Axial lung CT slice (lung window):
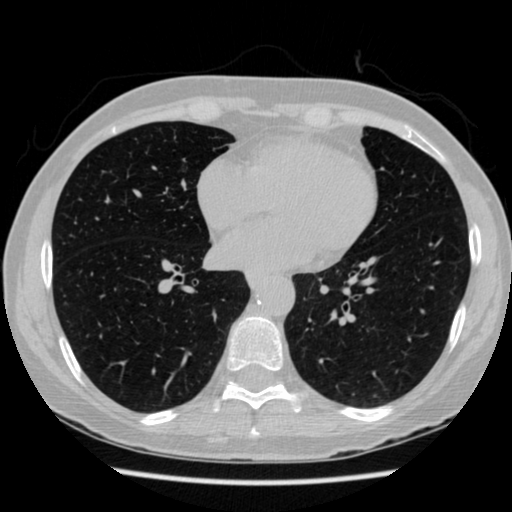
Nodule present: no